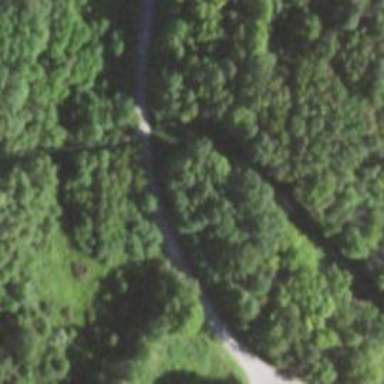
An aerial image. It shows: Unclassified road.